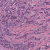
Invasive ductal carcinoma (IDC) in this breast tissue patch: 1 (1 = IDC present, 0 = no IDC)